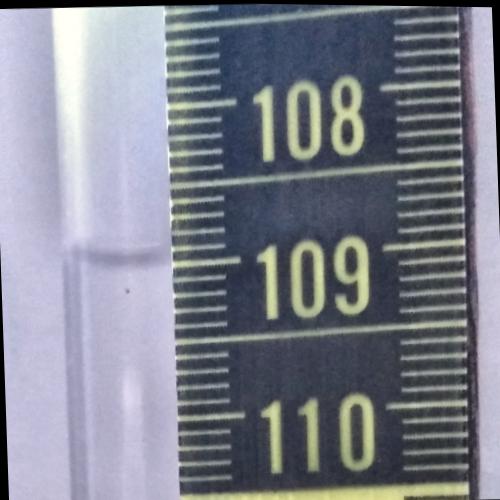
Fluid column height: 108.9 cm